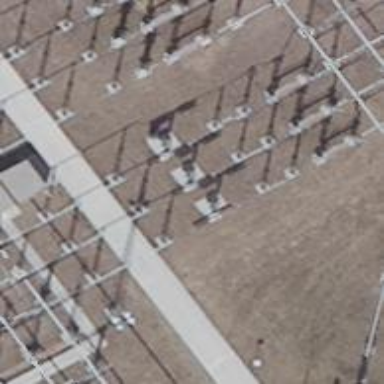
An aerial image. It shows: Outdoor switch with 3 cables.